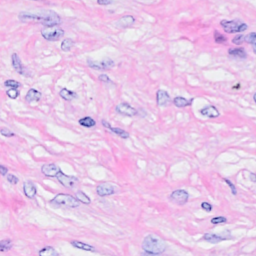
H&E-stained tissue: Breast